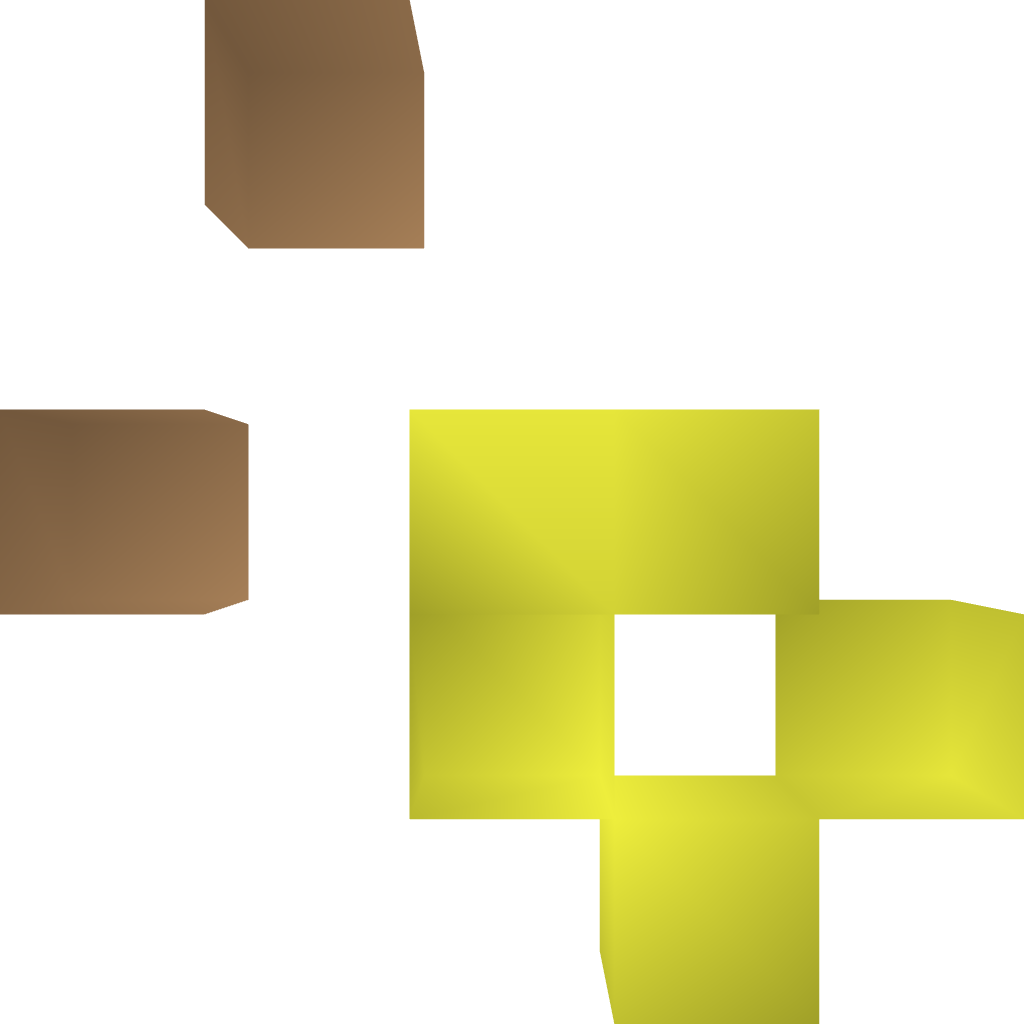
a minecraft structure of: Shop (CommandBlock) bad low quality